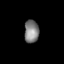
Tissue: skin
Cell type: Epithelial cells
Senescence score: 0.2112
Nuclear area (px): 328
Mean DAPI intensity: 127.46